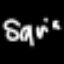
Label: squiggle